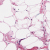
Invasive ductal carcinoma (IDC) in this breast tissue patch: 0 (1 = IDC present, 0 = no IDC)